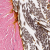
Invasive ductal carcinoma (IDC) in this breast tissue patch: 0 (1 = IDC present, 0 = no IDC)